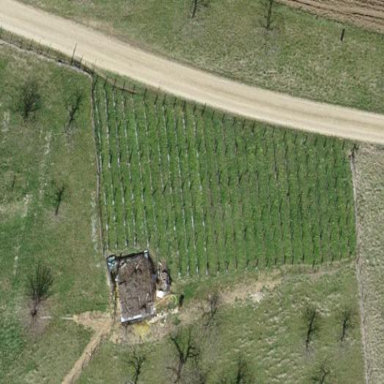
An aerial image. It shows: Beautiful vineyard in the countryside.